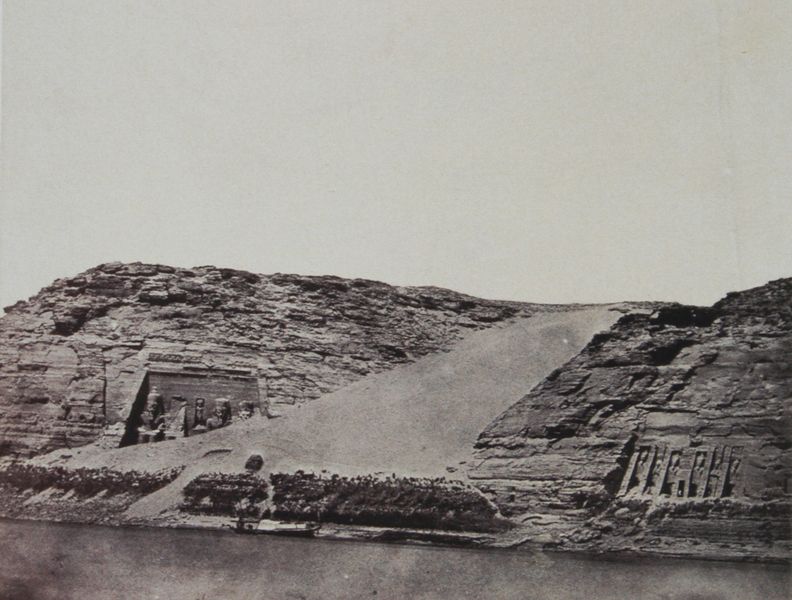
Titel: Blick auf den Felsentempel Abu-Simbel
Künstler: Maxime Du Camp
Standort: Köln
Institution: Museum Ludwig
Schlagwörter: berg, felsen, gestein, himmel, meer, wasser, fluss, landschaft, sand, see, ufer, grau, köpfe, schwarz, strasse, weiss, weg, wand, stein, steine, hügel, sitzend, boot, skulptur, relief, küste, schiff, trocken, afrika, fels, hang, wüste, allee, geröll, figuren, krieg, foto, fotografie, photographie, wände, eingang, eingänge, ruine, antike, schwarzweiss, ruinen, kunst, photo, skulpturen, statuen, sandstein, grab, schiefer, karg, tempel, rampe, pyramide, sten, verschüttet, ägyptisch, monument, ägypten, archäologie, himml, ausgrabung, stützmauern, pyramiden, nil, einkerbungen, staudamm, pharaonen, ausgrabungen, abu, ramses, abu simbel, simbel